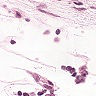
Metastatic tissue present: no